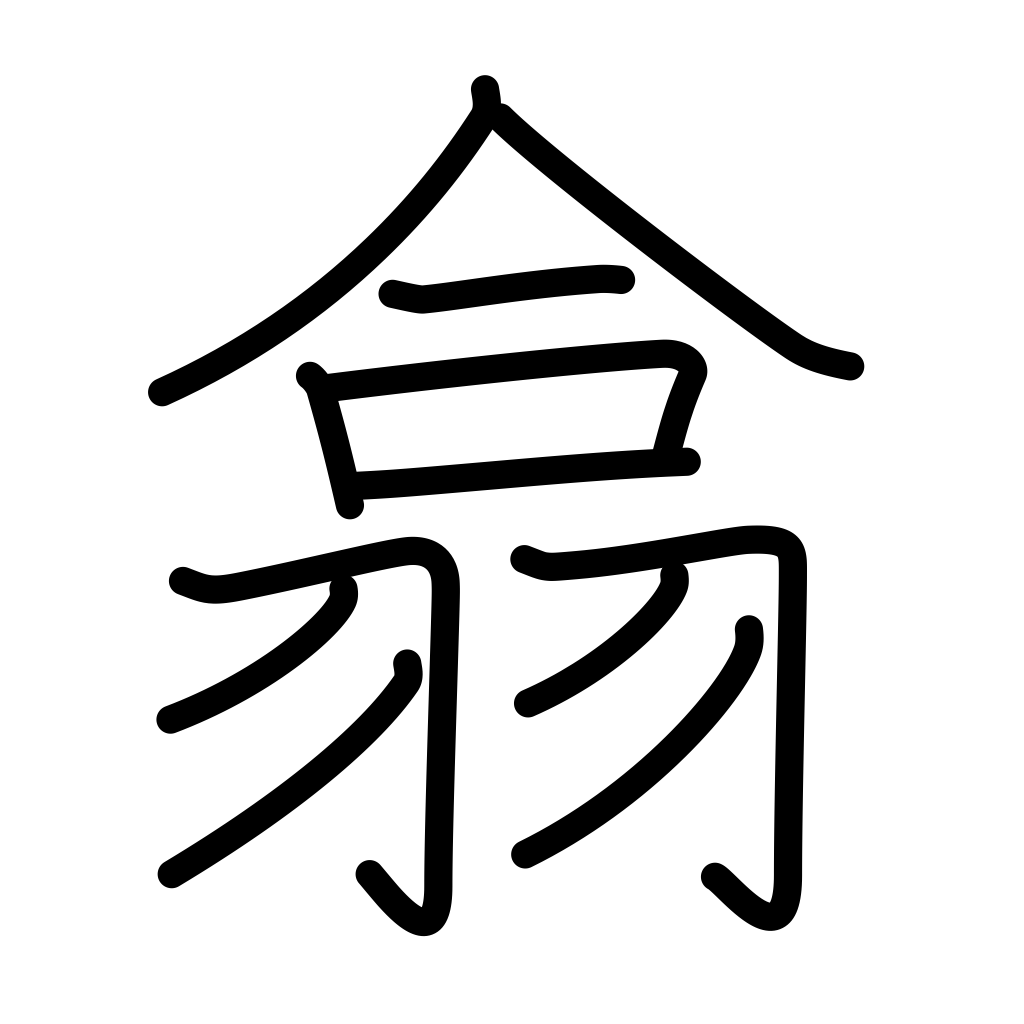
Meaning: gather